Question: I want to have a gridview with fixed header . I tried this <URL>
I was able to do it all the time but there was problem with grid header width and columns width not being set equally. So it doesn't look good but scroll and freeze does work properly.If i don't use freeze logic then header width appears proper.
When i observed the code and compared with mine i found that they used to set columns in the design it self where as i don't specify columns in design and I set SQL data source from code behind and column are set as a part of SQL data source.So in design i have
'''
<form id="form1" runat="server">
<div>
</div>
<asp:GridView ID="GridView1" runat="server" Font-Size=12px CellPadding="4"
ForeColor="#333333" GridLines="Vertical">
<RowStyle BackColor="#F7F6F3" ForeColor="#333333" />
<FooterStyle BackColor="#5D7B9D" Font-Bold="True" ForeColor="White" />
<PagerStyle BackColor="#284775" ForeColor="White" HorizontalAlign="Center" />
<SelectedRowStyle BackColor="#E2DED6" Font-Bold="True" ForeColor="#333333" />
<HeaderStyle BackColor="#5D7B9D" Font-Bold="True" ForeColor="White" />
<EditRowStyle BackColor="#999999" />
<AlternatingRowStyle BackColor="White" ForeColor="#284775" />
</asp:GridView>
</form>
'''
here is a screenshot which shows the problem(You can observe the change in header width and columns)

But the example given in those links have tags and column names specified. So is this the problem?
How can i solve my problem? How can i set header width to same as column width.
Below is the rendered HTML of the page (but this HTML shows some what different than what asp page shows in browser. 1st row shown like shifted in HTML,but proper in asp. But header issue still exists in both)
'''
<!DOCTYPE html PUBLIC "-//W3C//DTD XHTML 1.0 Transitional//EN" "http://www.w3.org/TR/xhtml1/DTD/xhtml1-transitional.dtd">
<html xmlns="http://www.w3.org/1999/xhtml"><head><meta http-equiv="Content-Type" content="text/html; charset=UTF-8">
<script src="./Scrollable Gridview with Fixed Header_files/jquery-1.4.1.min.js" type="text/javascript"></script>
<script src="./Scrollable Gridview with Fixed Header_files/ScrollableGridPlugin.js" type="text/javascript"></script>
<title>
Scrollable Gridview with Fixed Header
</title>
<script type="text/javascript" language="javascript">
$(document).ready(function() {
$('#GridView1').Scrollable();
}
)
</script>
</head>
<body>
<form name="form1" method="post" action="./Scrollable Gridview with Fixed Header_files/Scrollable Gridview with Fixed Header.htm" id="form1">
<div>
<input type="hidden" name="__VIEWSTATE" id="__VIEWSTATE" value="/">
</div>
<div>
</div>
<div>
<div></div><div><table cellspacing="0" cellpadding="4" rules="cols" border="1" style="color: rgb(51, 51, 51); font-size: 12px; width: 900px; border-collapse: collapse;"><tbody><tr style="color:White;background-color:#5D7B9D;font-weight:bold;">
<th scope="col" style="width: 105px;">name</th><th scope="col" style="width: 241px;">Status</th><th scope="col" style="width: 59px;">Error</th><th scope="col" style="width: 96px;">No.</th><th scope="col" style="width: 37px;">date</th><th scope="col" style="width: 100px;">date1</th><th scope="col" style="width: 59px;">Received</th><th scope="col" style="width: 51px;">time1</th><th scope="col" style="width: 100px;">time2</th><th scope="col" style="width: 22px;">AY</th><th scope="col" style="width: 26px;">we</th><th scope="col" style="width: 84px;">Setft</th>
</tr></tbody></table></div><div style="overflow: auto; height: 200px; width: 917px;"><table cellspacing="0" cellpadding="4" rules="cols" border="1" id="GridView1" style="color:#333333;font-size:12px;width:900px;border-collapse:collapse;">
<tbody><tr style="color:#333333;background-color:#F7F6F3;">
<td style="width: 105px;">Sews</td><td style="width: 241px;">fggghtg</td><td style="width: 59px;">thtthgtrtht</td><td style="width: 96px;">&nbsp;</td><td style="width: 37px;">&nbsp;</td><td style="width: 100px;">&nbsp;</td><td style="width: 59px;">17:52:53</td><td style="width: 51px;">&nbsp;</td><td style="width: 100px;">&nbsp;</td><td style="width: 22px;">14-15</td><td style="width: 26px;">1</td><td style="width: 84px;">sdgg</td>
</tr><tr style="color:#284775;background-color:White;">
<td>Ses</td><td>dffggg</td><td>Invalid </td><td>&nbsp;</td><td>&nbsp;</td><td>&nbsp;</td><td>18:00:31</td><td>&nbsp;</td><td>&nbsp;</td><td>14-15</td><td>1</td>
<td>DtyuFGtyuty</td>
</tr><tr style="color:#333333;background-color:#F7F6F3;">
<td>Ses</td><td>qwerty</td><td>&nbsp;</td><td>&nbsp;</td><td>&nbsp;</td><td>&nbsp;</td><td>18:03:42</td><td>&nbsp;</td><td>&nbsp;</td><td>14-15</td><td>1</td>
<td>yuutyutu</td>
</tr><tr style="color:#284775;background-color:White;">
<td>rttty N</td><td>dffggg</td><td>Invalid </td><td>&nbsp;</td><td>&nbsp;</td><td>&nbsp;</td><td>20:31:14</td><td>&nbsp;</td><td>&nbsp;</td><td>14-15</td><td>1</td>
<td>tyuutu</td>
</tr><tr style="color:#333333;background-color:#F7F6F3;">
<td>tyu tyu tyu</td><td>qwerty</td><td>&nbsp;</td><td>&nbsp;</td><td>&nbsp;</td><td>&nbsp;</td><td>17:37:02</td><td>&nbsp;</td><td>&nbsp;</td><td>14-15</td><td>2</td>
<td>tyutu</td>
</tr><tr style="color:#284775;background-color:White;">
<td>tyu tyu tyu</td><td>rerty tht.</td><td>Invalid</td>
<td>ytutyutu</td><td>13-08-2014</td><td>13-08-2014</td><td>11:43:23</td><td>10:37:26</td><td>10:37:26</td><td>14-15</td><td>2</td>
<td>tyuutyty</td>
</tr><tr style="color:#333333;background-color:#F7F6F3;">
<td>Testing</td><td>qwerty</td><td>&nbsp;</td><td>&nbsp;</td><td>&nbsp;</td><td>&nbsp;</td><td>11:45:34</td><td>&nbsp;</td><td>&nbsp;</td><td>14-15</td><td>1</td>
<td>tyutyu</td>
</tr><tr style="color:#284775;background-color:White;">
<td>Testing</td><td>qwerty</td><td>&nbsp;</td><td>&nbsp;</td><td>&nbsp;</td><td>&nbsp;</td><td>11:48:22</td><td>&nbsp;</td><td>&nbsp;</td><td>14-15</td><td>1</td>
<td>tyuutut</td>
</tr>
</tbody></table></div></div>
</form>
</body></html>
'''
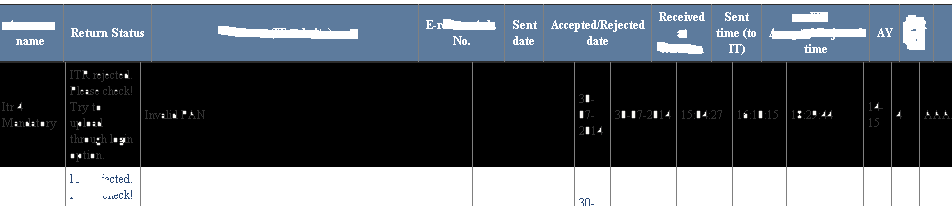
Answer: You can use another solution like this: <URL>
It works for me.